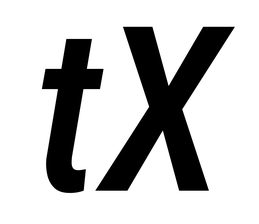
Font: Roboto-Italic_Condensed_Medium_Italic